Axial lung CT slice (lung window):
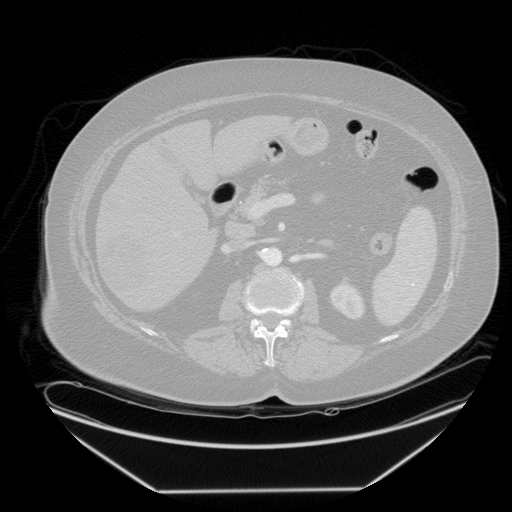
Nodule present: no